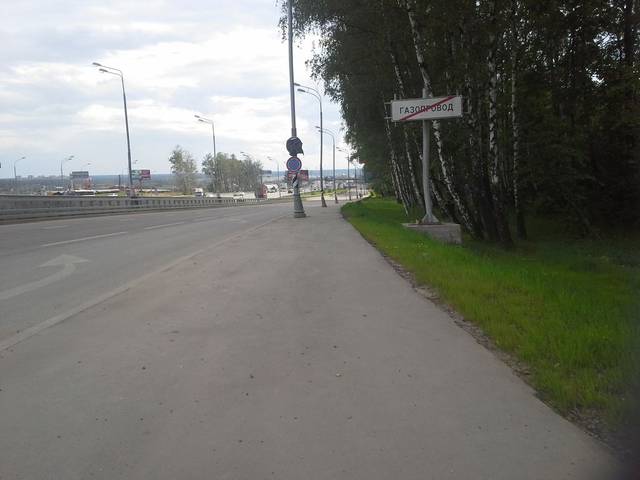
Region: Russia
Coordinates: 55.581, 37.466